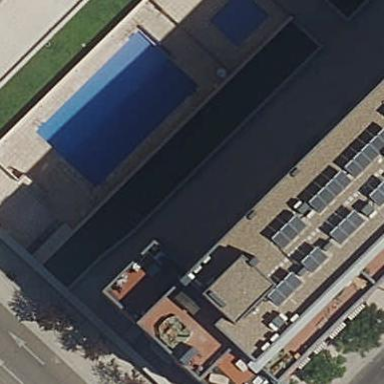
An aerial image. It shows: Swimming pool located in leisure land.